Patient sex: F
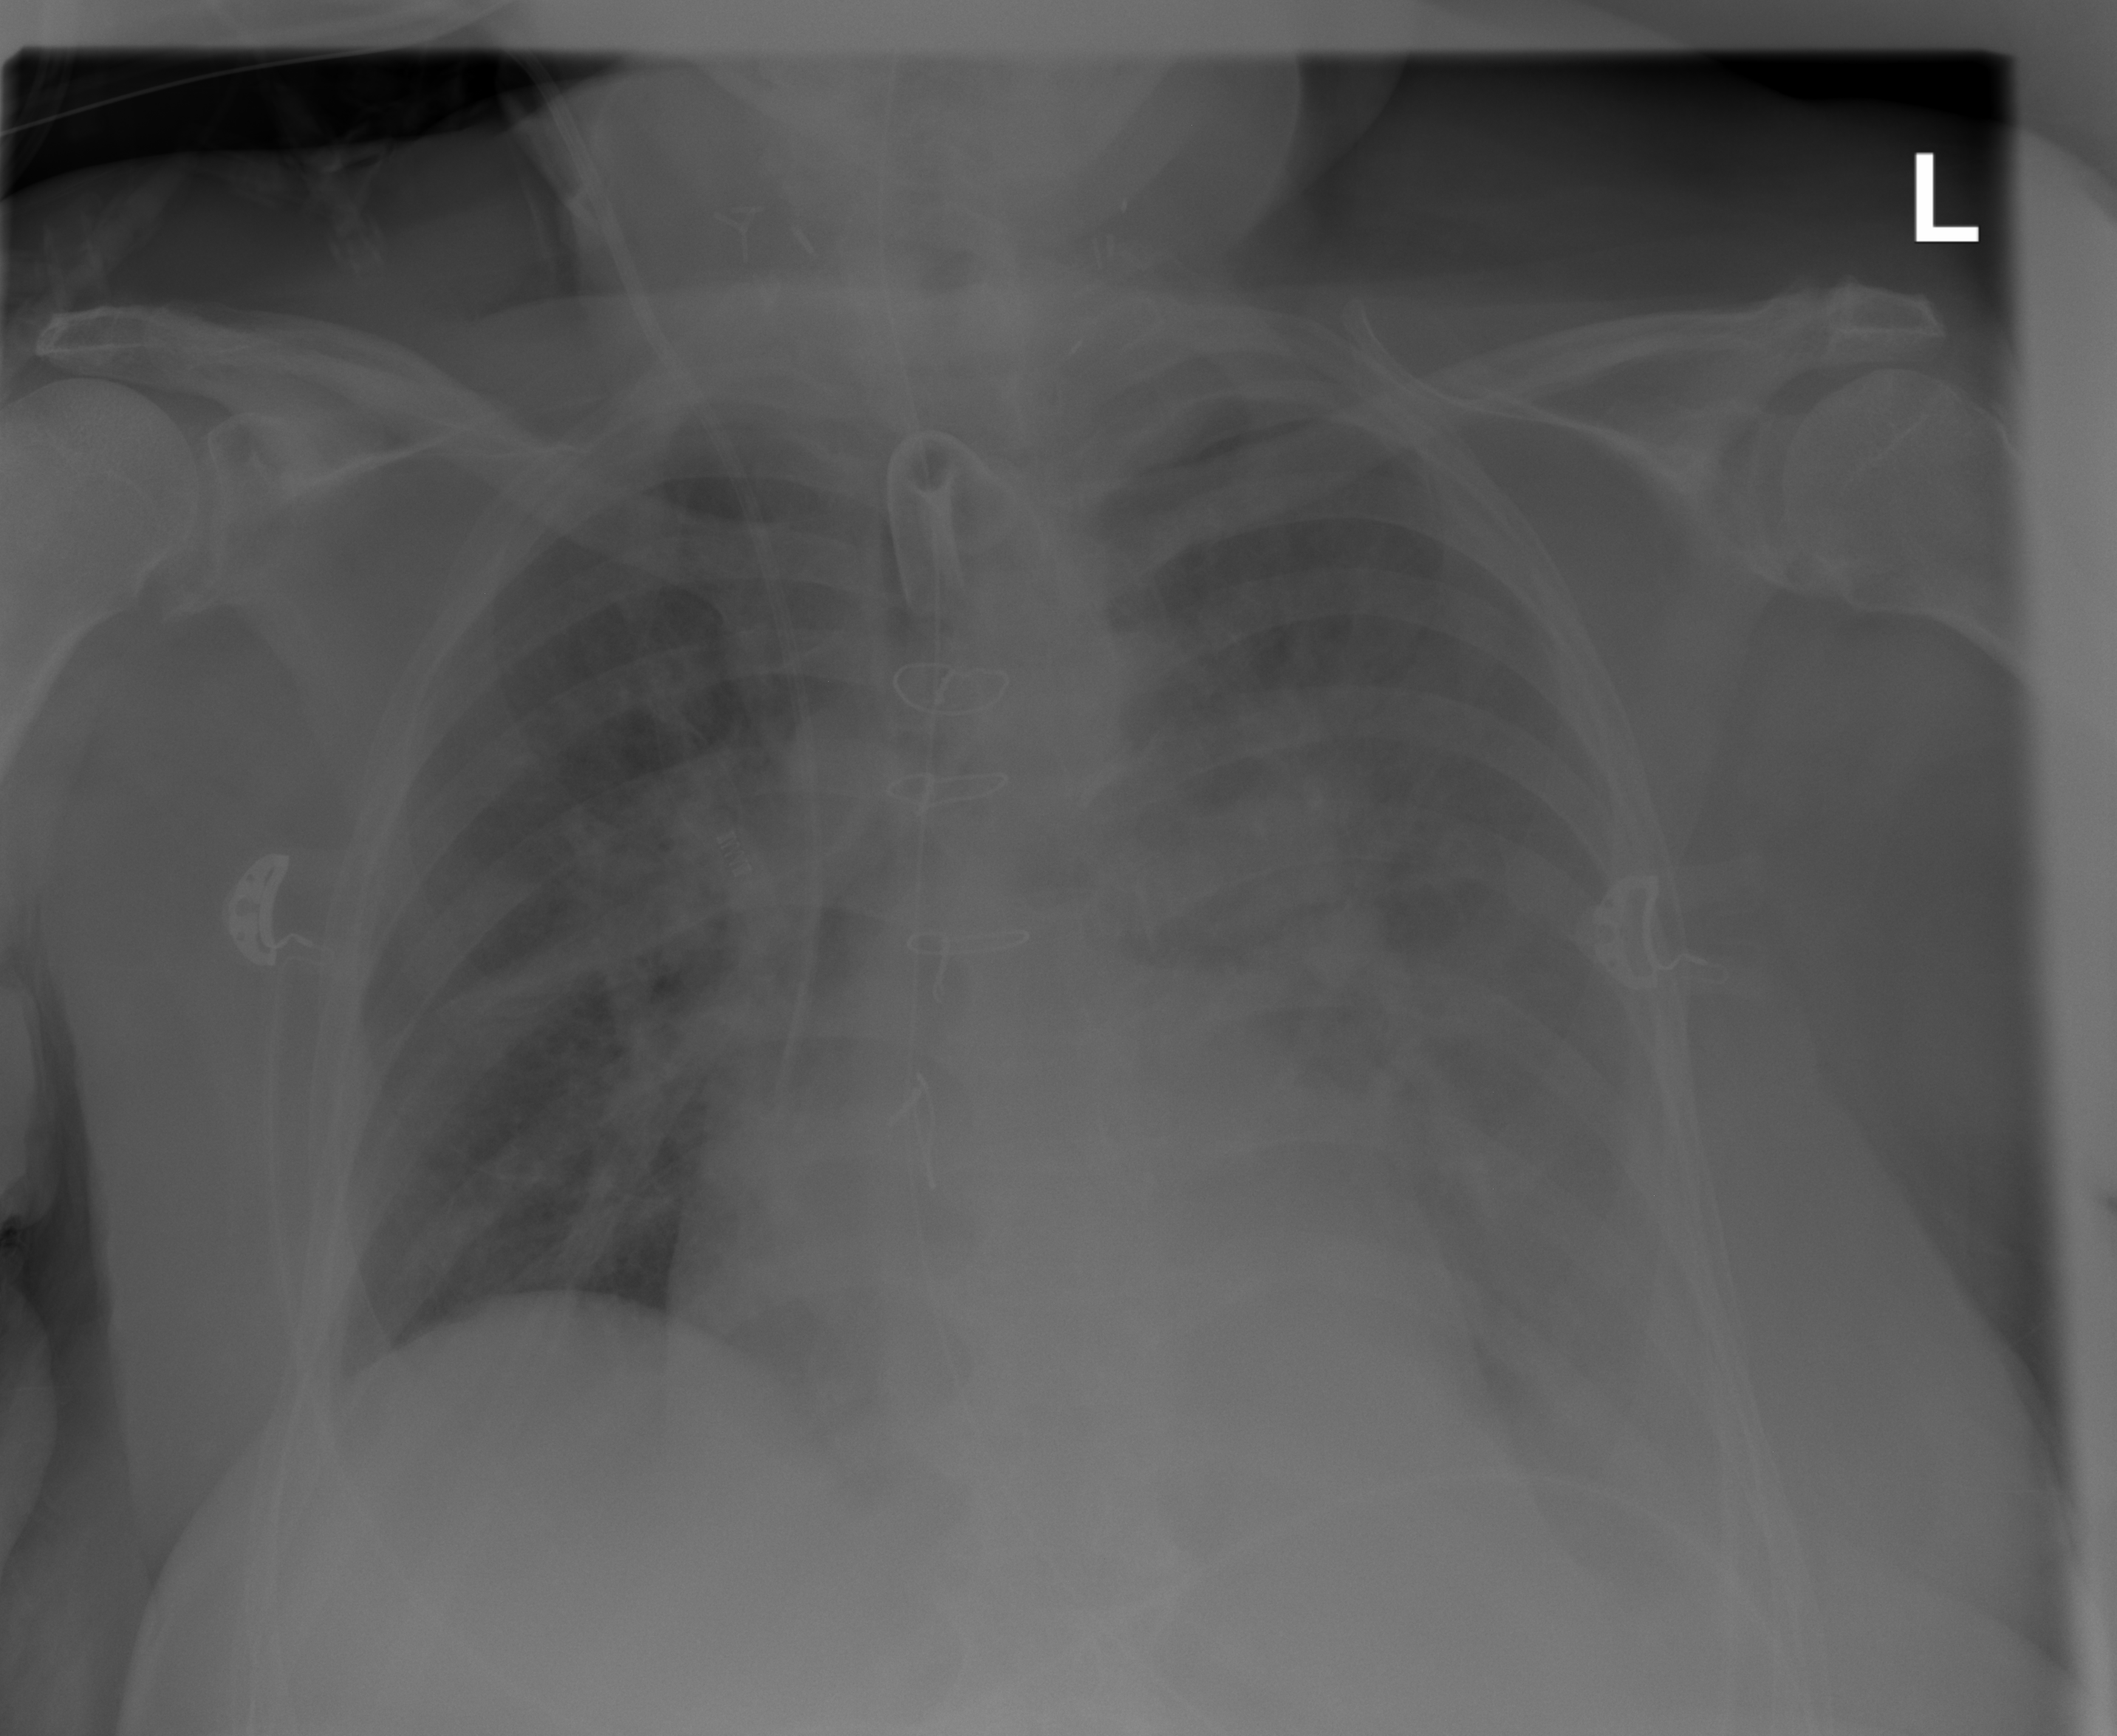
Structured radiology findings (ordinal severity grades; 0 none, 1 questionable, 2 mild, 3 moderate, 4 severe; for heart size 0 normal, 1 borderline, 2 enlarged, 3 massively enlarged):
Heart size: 0
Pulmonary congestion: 2
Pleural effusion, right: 0
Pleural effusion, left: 3
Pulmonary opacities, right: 1
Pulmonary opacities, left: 0
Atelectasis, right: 1
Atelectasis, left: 3